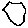
Label: hexagon